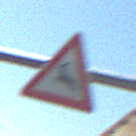
Verkehrszeichen: WildwechselRechts
Umgebung: Outdoor, Special
Tageszeit: MorningAfternoon
Wetter: Clear
Licht: Natural
Jahreszeit: NotSpecified
Kontrast: HighContrast